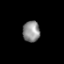
Tissue: prostate
Cell type: T cells
Senescence score: 0.8098
Nuclear area (px): 354
Mean DAPI intensity: 142.093